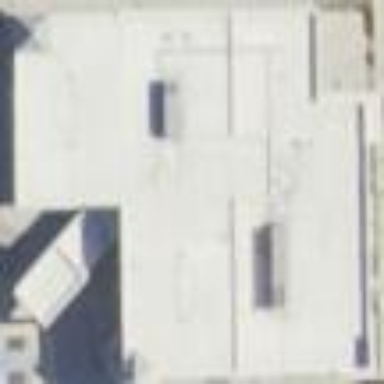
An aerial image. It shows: Clinic building offering healthcare services.